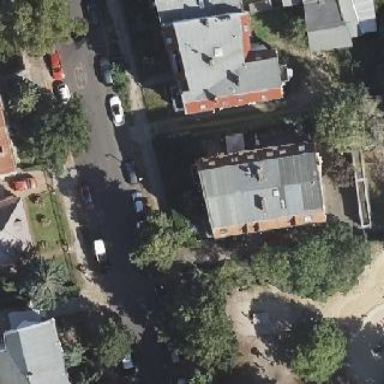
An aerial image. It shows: Apartments building with gambrel-shaped roof.